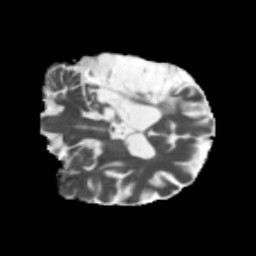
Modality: MD
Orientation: coronal
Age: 51
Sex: male
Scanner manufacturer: siemens
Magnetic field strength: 3 T
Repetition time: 5.47 s
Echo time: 0.0854 s